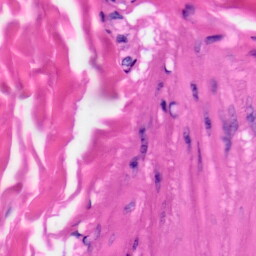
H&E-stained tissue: Skin